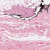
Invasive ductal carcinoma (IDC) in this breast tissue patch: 0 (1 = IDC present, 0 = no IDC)